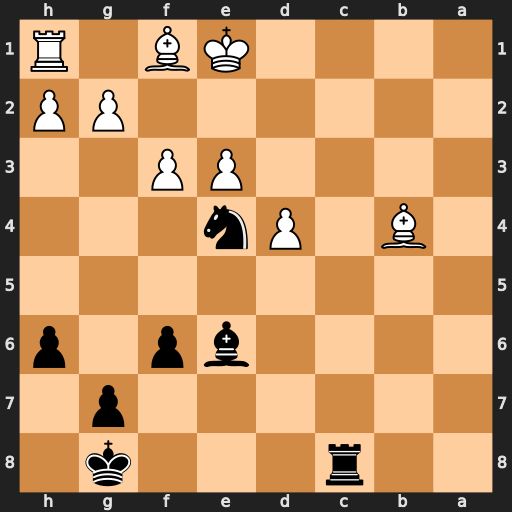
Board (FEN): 2r3k1/6p1/4bp1p/8/1B1Pn3/4PP2/6PP/4KB1R
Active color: b
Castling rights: K
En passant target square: -
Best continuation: Rc1+ Ke2 Bc4#